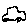
Label: car